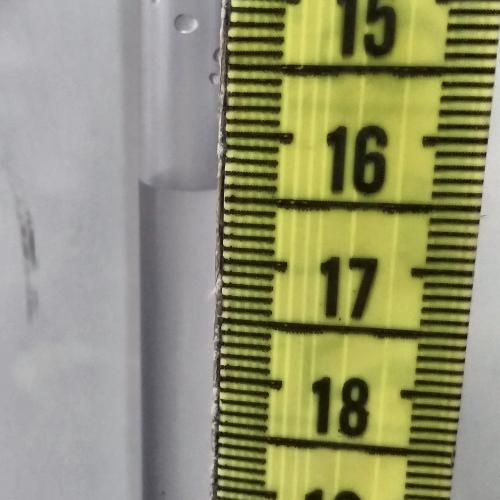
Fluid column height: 16.4 cm